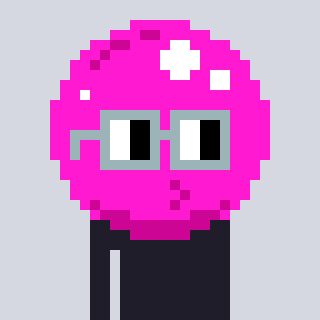
a pixel art character with square dark gray glasses, a bubblegum-shaped head and a foggrey-colored body on a cool background